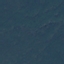
Label: Forest